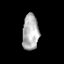
Tissue: prostate
Cell type: Fibroblasts
Senescence score: 0.789
Nuclear area (px): 571
Mean DAPI intensity: 179.289